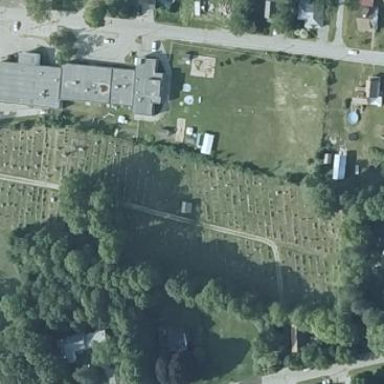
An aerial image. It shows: Cemetery.